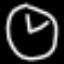
Label: clock